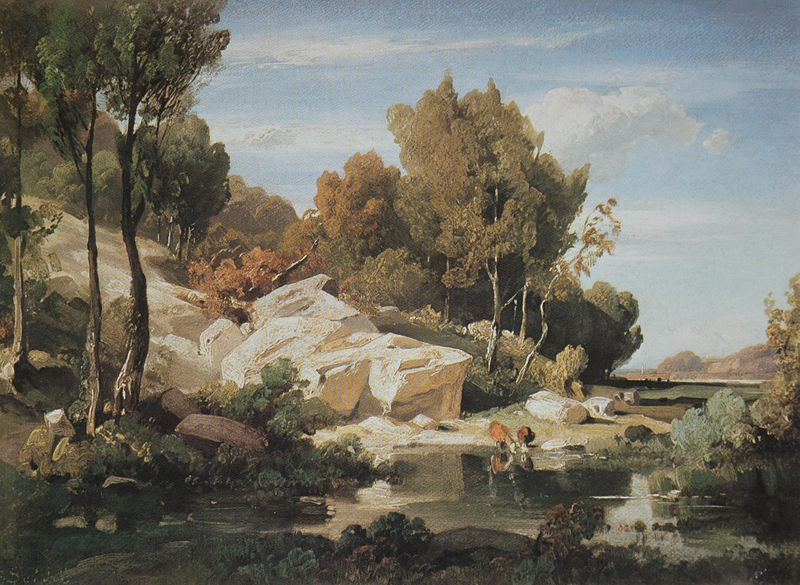
Titel: Bei Großhesselohe
Künstler: August Seidel
Standort: München
Institution: Bayerische Staatsgemäldesammlungen
Schlagwörter: baum, berg, blau, blätter, dunkel, felsen, gemälde, himmel, laub, schatten, wasser, weiß, wolken, baumstämme, bäume, fluss, frauen, gelb, grün, impressionismus, landschaft, menschen, ocker, see, teich, ufer, wäsche, äste, ausschnitt, braun, frau, grau, hell, hintergrund, kreide, licht, orange, schwarz, gras, rot, tier, tiere, weg, wiese, wolke, malerei, trinken, mensch, stein, steine, weit, öl, ast, bach, baumstamm, birke, birken, ebene, ferne, horizont, hügel, kühe, natur, spiegelung, stamm, strauch, weide, weite, brücke, busch, büsche, gebüsch, gewässer, kanal, sonne, sträucher, wiesen, land, figur, gold, realismus, kind, blatt, person, pflanze, pflanzen, wald, boot, genre, pferde, sommer, abhang, berge, fels, gebirge, hang, hitze, klippen, tag, kuh, rind, schweine, herbst, idylle, figuren, böschung, romantik, stämme, stimmung, glatt, baumkrone, baumkronen, reflexion, bad, waschen, ruine, rinder, schaf, schwein, wurzel, kanu, idyll, schwimmen, idyllisch, wolkig, landschaftsbild, mensche, reh, rehe, tümpel, bachlauf, tränke, busche, stäucher, schafe, schaft, ziege, stumpf, steins, rottmann, ziegen, kalk, kalkstein, steinbruch, wildschweine, wölkchen, buamkrone, felsblöcke, 1860, wassere, büssche, sese